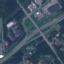
Land use / land cover: Highway